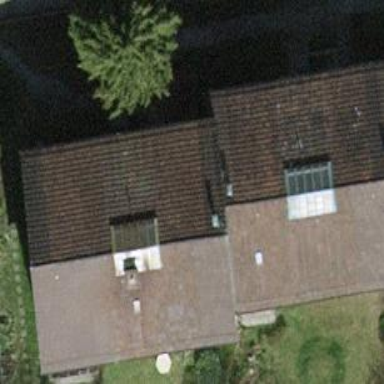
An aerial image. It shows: Building with tile roof.